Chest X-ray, PA view. Patient: 41 years old, sex M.
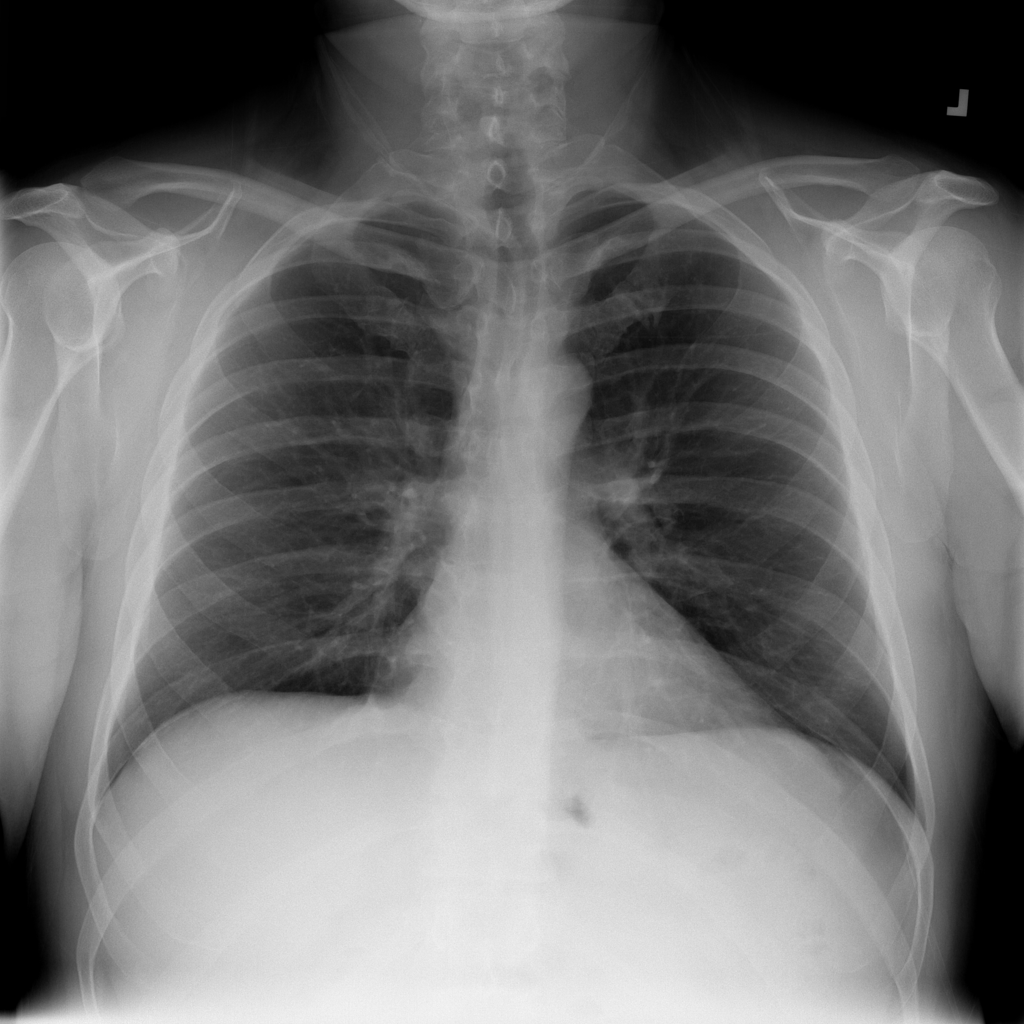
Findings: No Finding